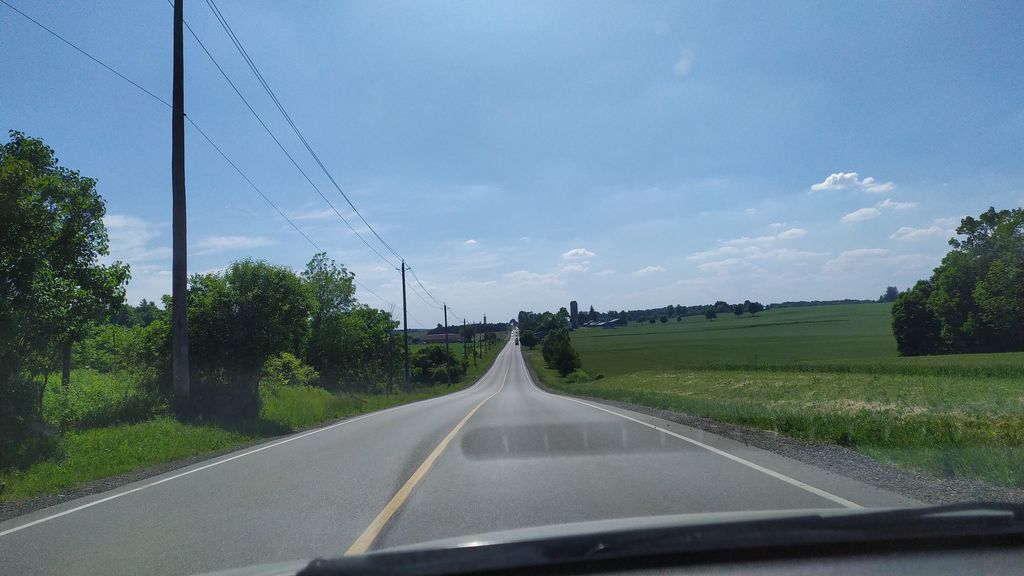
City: kitchener-waterloo